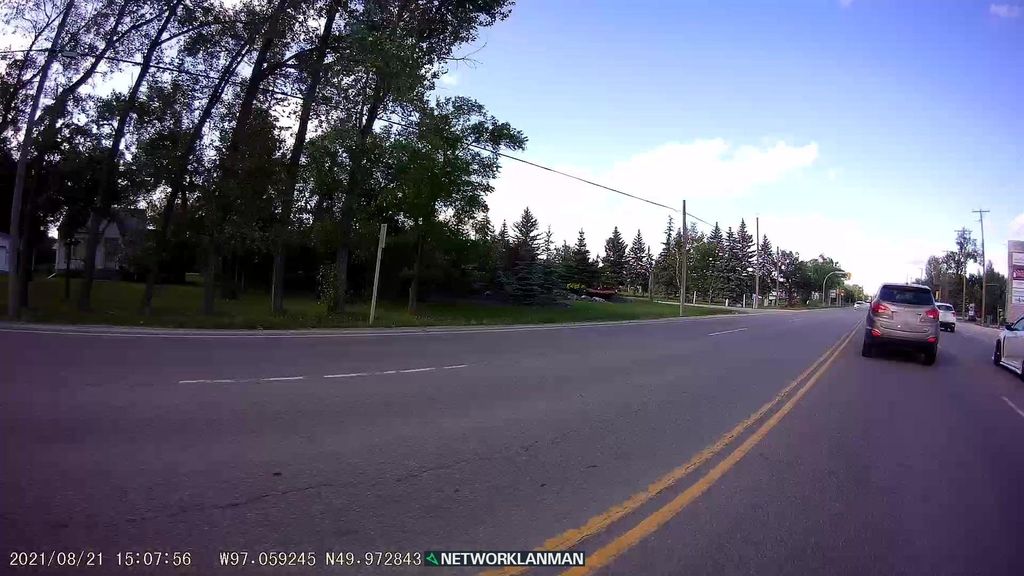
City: winnipeg